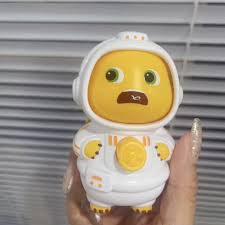
Label: nailong